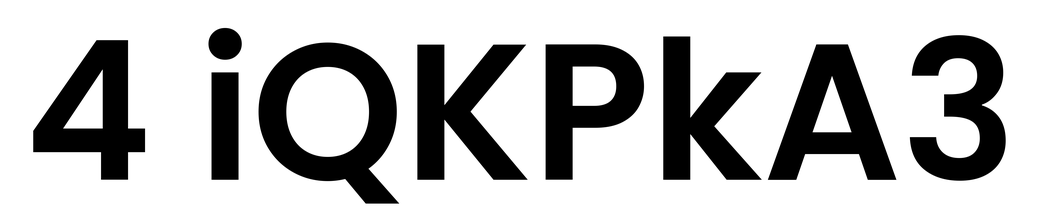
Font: Poppins-SemiBold